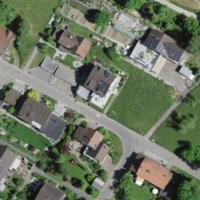
EUNIS habitat code: 55
Species observed at this site:
Corvus corone
Cyanistes caeruleus
Melittis melissophyllum
Parus major
Milvus milvus
Buteo buteo
Falco tinnunculus
Picus viridis
Accipiter nisus
Delichon urbicum
Turdus merula